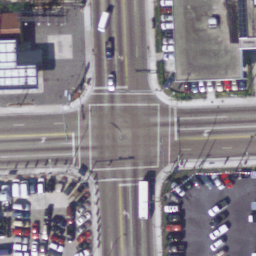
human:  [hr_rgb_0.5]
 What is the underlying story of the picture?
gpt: intersection